Question: I was always using QtCreator for OpenCV but a new project started with a friend needs to be done with eclipse.
I did all things I usually do with QtCreator but I am facing a strange problem. Although I did set the include path (/home/opencv/include) when I try to compile I get errors for missing headers (i.e opencv2/core/core.hpp). In the project explorer under include tag the only headers appear are the ones in the first level of the included directory. This means that cdt does not include headers recursively.
Is this a bug or I have to include every single directory?

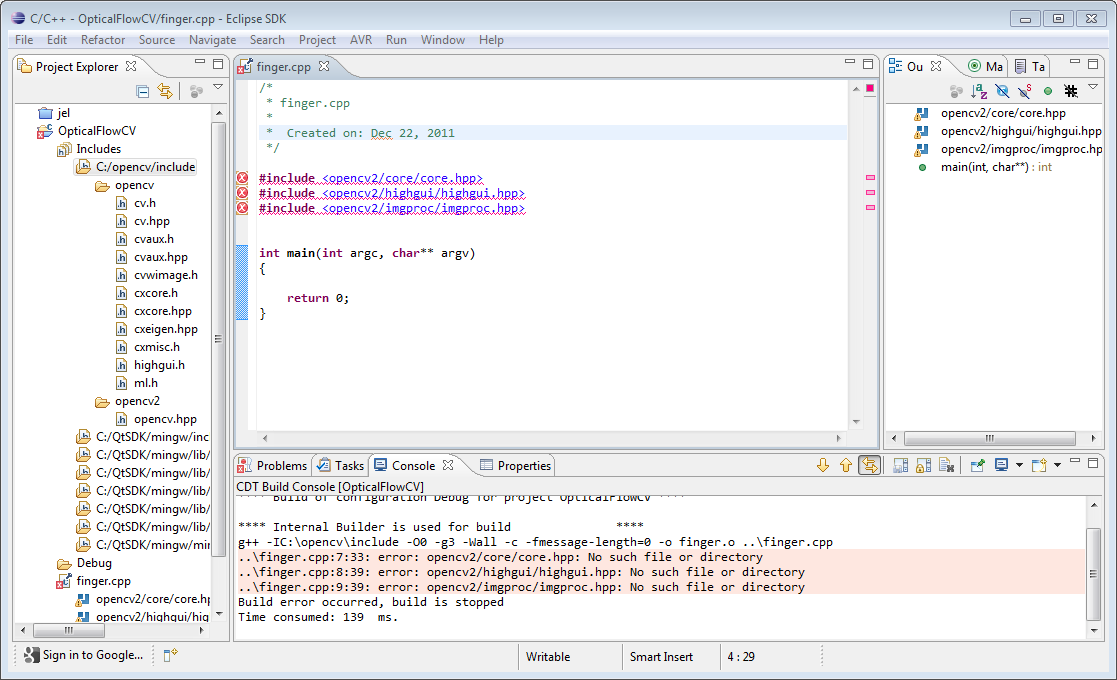
Answer: I had this problem, too. I think what you need to do is to include the path opencv/build/include, not opencv/include. That's where all the header files are.